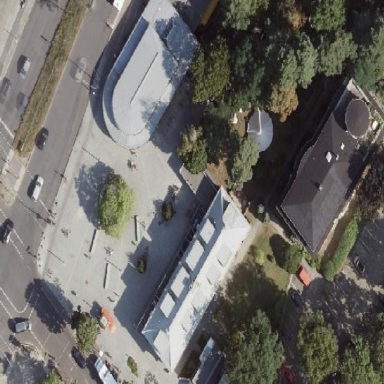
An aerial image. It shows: Retail building with quadruple saltbox-shaped roof.